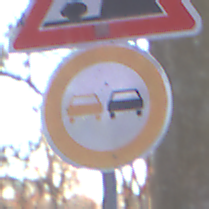
Verkehrszeichen: Ueberholverbot
Zusatzzeichen oben: SteinschlagRechts
Umgebung: Outdoor, Nature
Tageszeit: SunriseSunset
Wetter: Clear
Licht: Natural
Jahreszeit: Autumn
Kontrast: HighContrast